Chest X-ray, AP view. Patient: 37 years old, sex F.
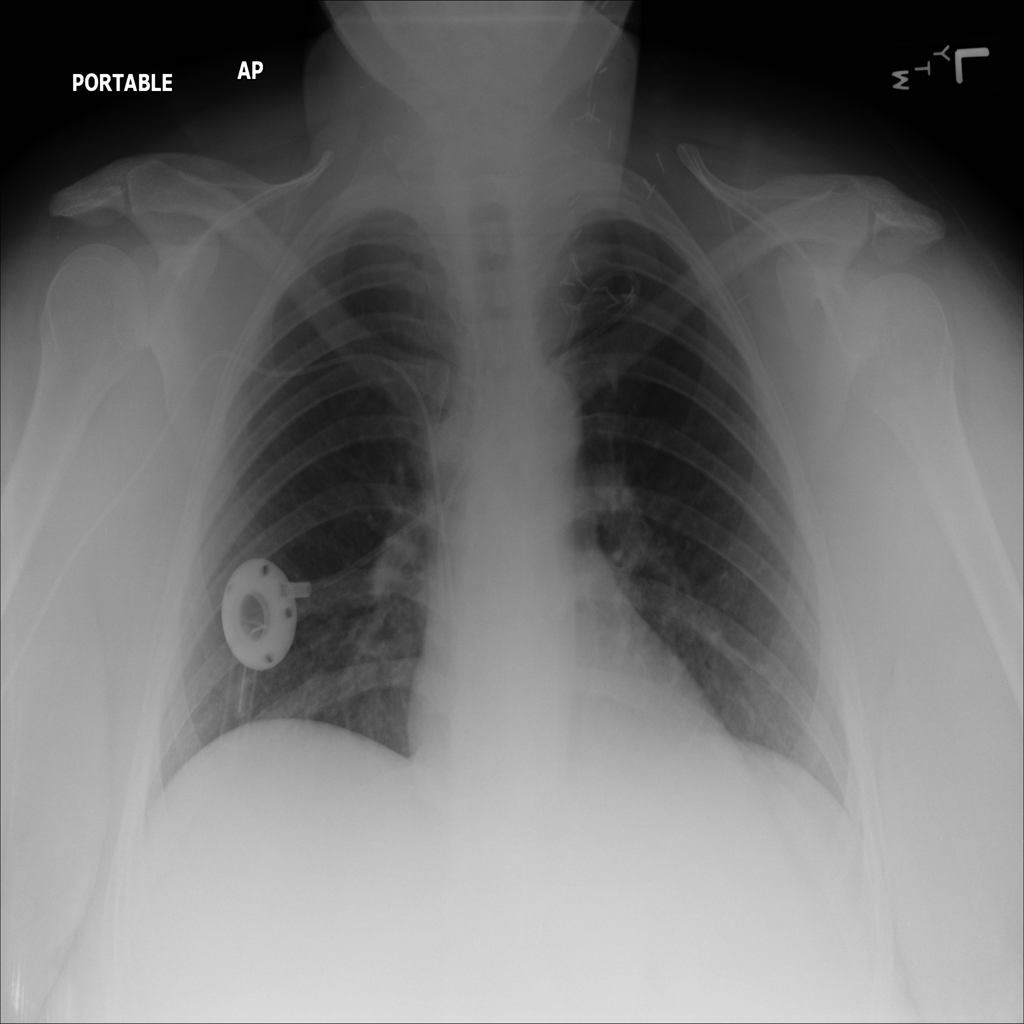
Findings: No Finding